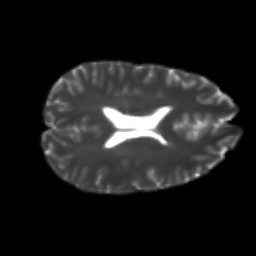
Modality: T2w
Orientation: axial
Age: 25
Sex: male
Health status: healthy
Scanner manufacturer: philips
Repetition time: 7.477 s
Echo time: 0.08753 s